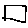
Label: square